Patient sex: F
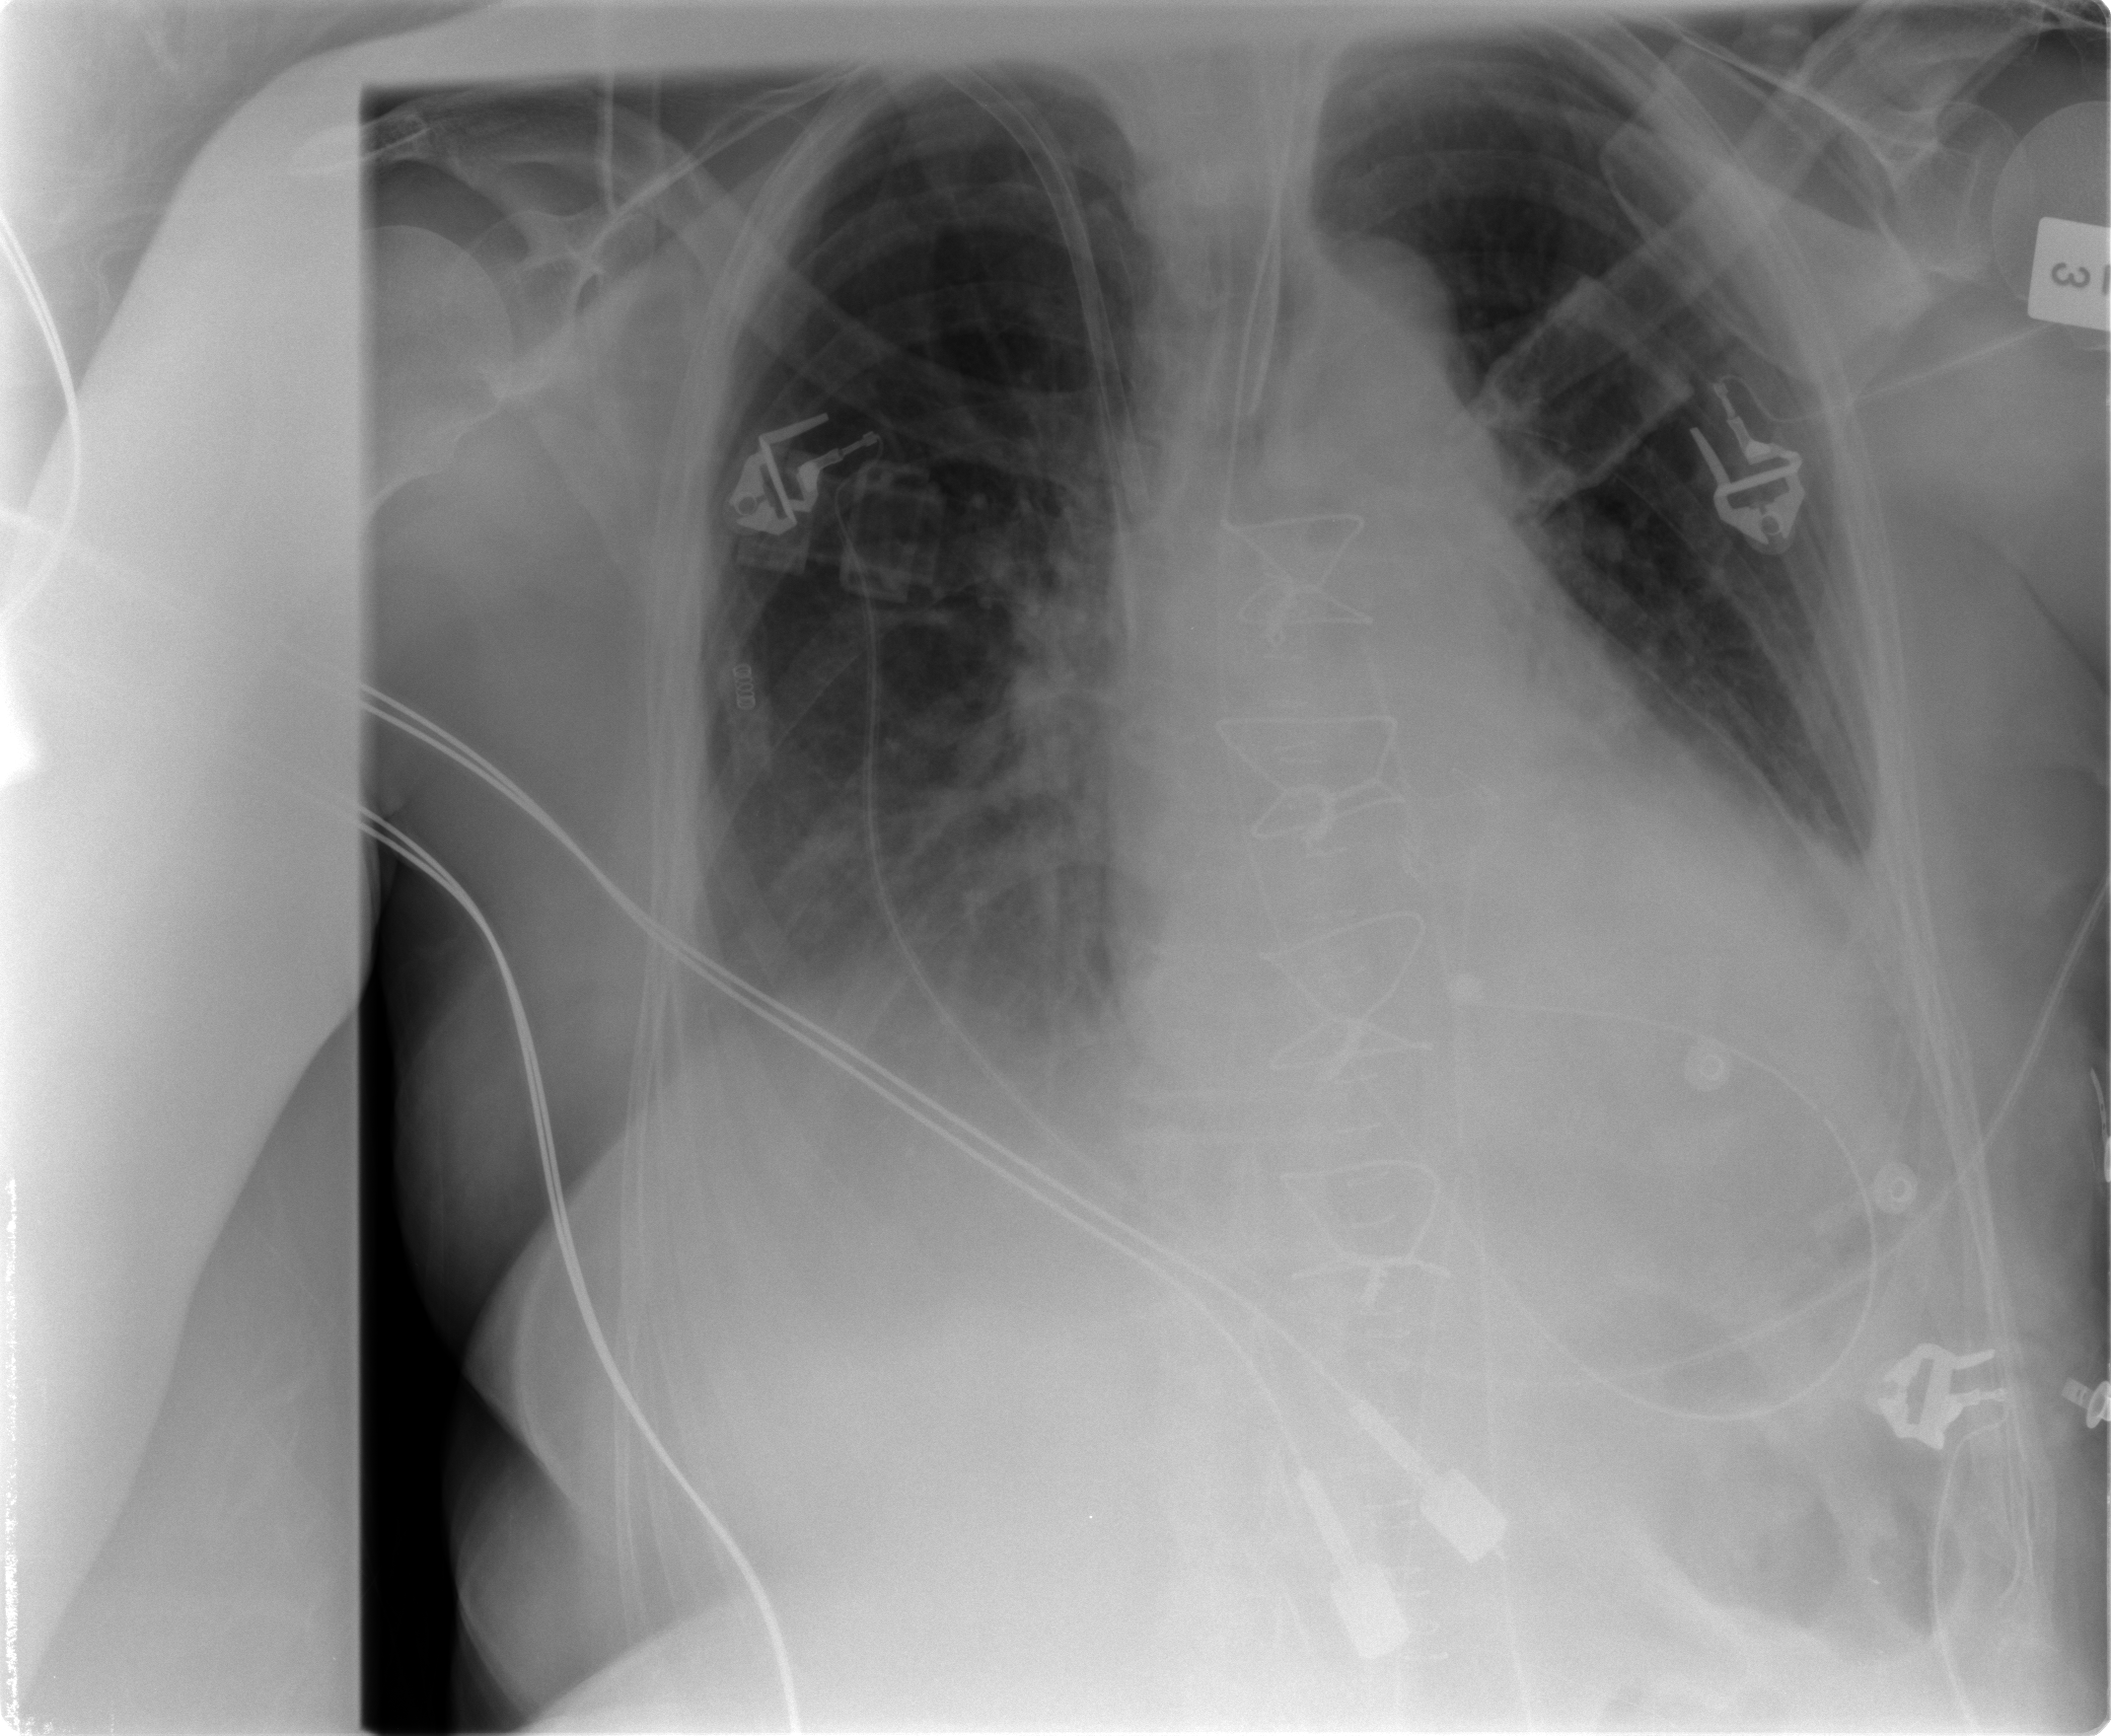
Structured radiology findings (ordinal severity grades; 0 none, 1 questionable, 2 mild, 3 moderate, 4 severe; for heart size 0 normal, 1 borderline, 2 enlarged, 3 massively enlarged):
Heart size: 2
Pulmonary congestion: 1
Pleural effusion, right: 2
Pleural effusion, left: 2
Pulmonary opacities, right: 0
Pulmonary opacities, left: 0
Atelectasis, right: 2
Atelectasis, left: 2